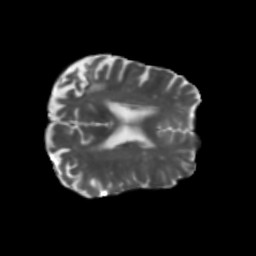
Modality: T2w
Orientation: axial
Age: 73
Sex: female
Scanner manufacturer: siemens
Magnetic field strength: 3 T
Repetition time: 5.47 s
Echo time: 0.0854 s